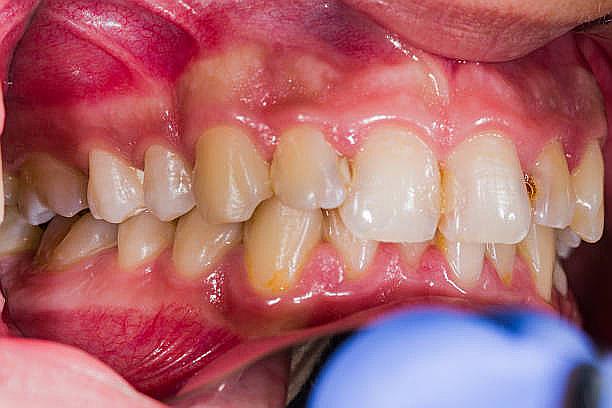
Condition: Gingivitis